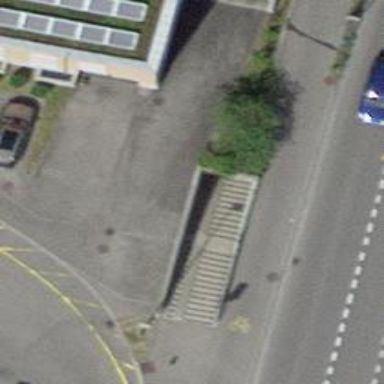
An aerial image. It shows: Concrete steps.